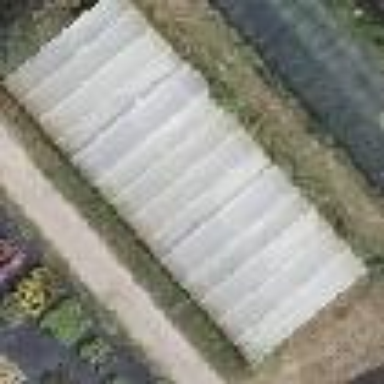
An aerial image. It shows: Greenhouse.